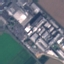
Label: Industrial